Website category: university
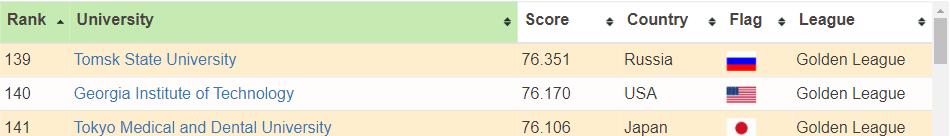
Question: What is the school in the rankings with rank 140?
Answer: Georgia Institute of Technology

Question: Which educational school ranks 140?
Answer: Georgia Institute of Technology

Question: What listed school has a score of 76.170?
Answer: Georgia Institute of Technology

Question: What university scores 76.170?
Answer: Georgia Institute of Technology

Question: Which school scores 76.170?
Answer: Georgia Institute of Technology

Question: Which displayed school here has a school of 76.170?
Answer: Georgia Institute of Technology

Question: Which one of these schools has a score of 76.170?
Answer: Georgia Institute of Technology

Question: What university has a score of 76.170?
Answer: Georgia Institute of Technology

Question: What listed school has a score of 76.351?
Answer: Tomsk State University

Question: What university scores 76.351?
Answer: Tomsk State University

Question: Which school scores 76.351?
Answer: Tomsk State University

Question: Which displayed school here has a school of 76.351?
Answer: Tomsk State University

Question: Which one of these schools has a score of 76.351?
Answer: Tomsk State University

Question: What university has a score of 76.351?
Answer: Tomsk State University

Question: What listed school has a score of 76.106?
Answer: Tokyo Medical and Dental University

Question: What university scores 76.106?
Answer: Tokyo Medical and Dental University

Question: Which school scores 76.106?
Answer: Tokyo Medical and Dental University

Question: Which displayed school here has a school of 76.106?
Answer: Tokyo Medical and Dental University

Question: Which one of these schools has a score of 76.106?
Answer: Tokyo Medical and Dental University

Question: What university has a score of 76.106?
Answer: Tokyo Medical and Dental University

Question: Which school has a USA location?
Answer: Georgia Institute of Technology

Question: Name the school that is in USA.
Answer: Georgia Institute of Technology

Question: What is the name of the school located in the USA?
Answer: Georgia Institute of Technology

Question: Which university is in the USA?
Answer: Georgia Institute of Technology

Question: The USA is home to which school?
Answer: Georgia Institute of Technology

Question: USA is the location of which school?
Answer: Georgia Institute of Technology

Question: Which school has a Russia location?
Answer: Tomsk State University

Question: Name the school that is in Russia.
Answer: Tomsk State University

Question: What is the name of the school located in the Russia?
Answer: Tomsk State University

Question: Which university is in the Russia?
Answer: Tomsk State University

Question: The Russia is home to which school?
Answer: Tomsk State University

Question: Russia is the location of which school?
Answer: Tomsk State University

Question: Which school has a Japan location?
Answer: Tokyo Medical and Dental University

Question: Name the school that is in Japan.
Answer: Tokyo Medical and Dental University

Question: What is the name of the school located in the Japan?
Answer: Tokyo Medical and Dental University

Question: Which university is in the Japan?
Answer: Tokyo Medical and Dental University

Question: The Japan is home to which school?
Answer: Tokyo Medical and Dental University

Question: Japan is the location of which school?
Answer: Tokyo Medical and Dental University